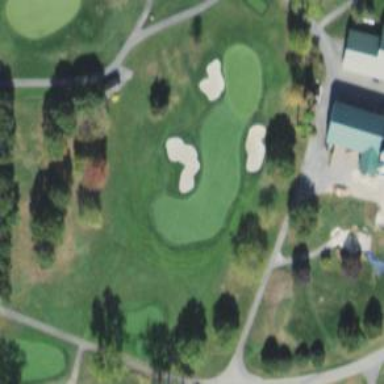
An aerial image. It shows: Grassy area designated as golf fairway.